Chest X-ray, PA view. Patient: 33 years old, sex M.
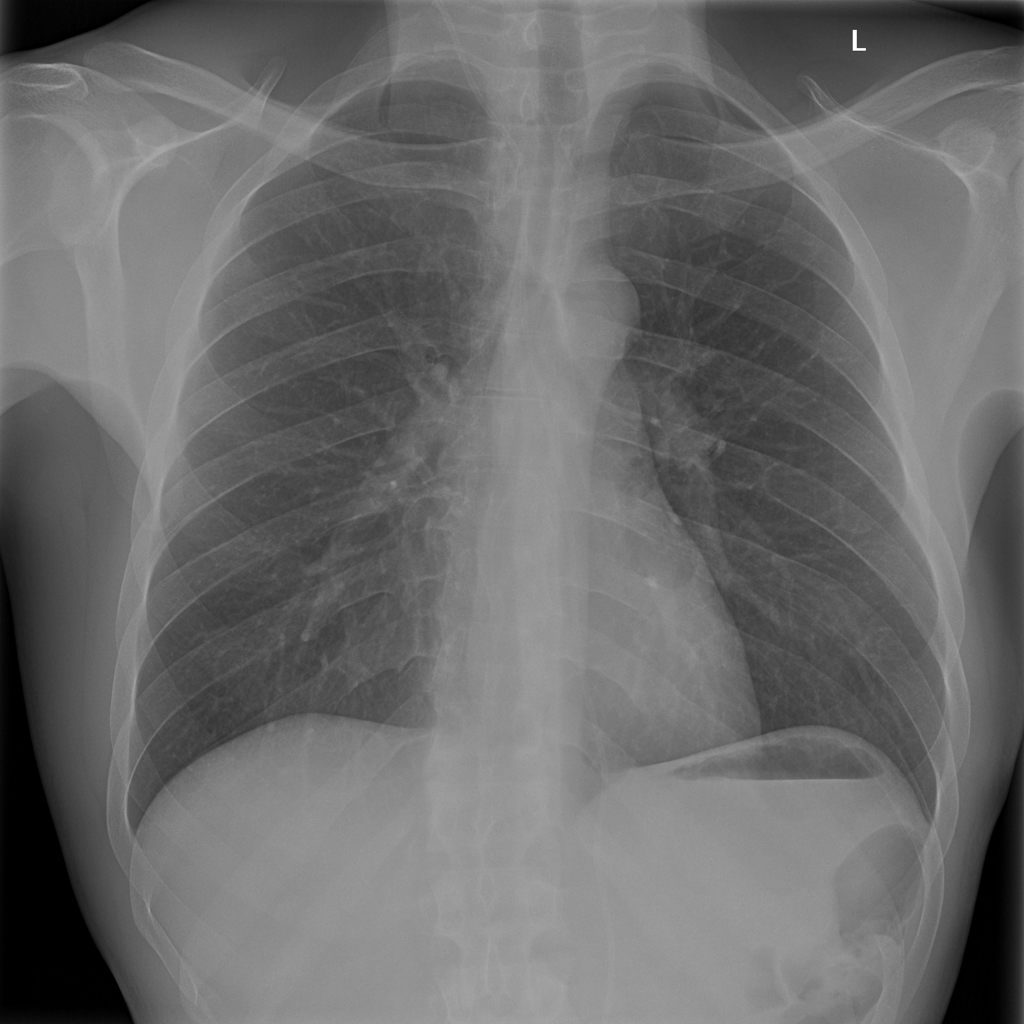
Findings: No Finding